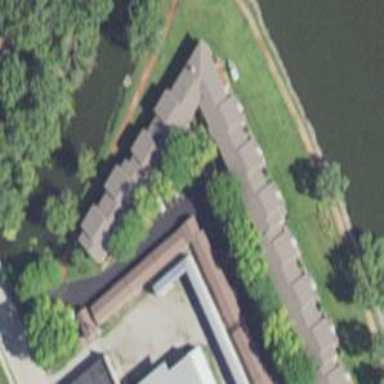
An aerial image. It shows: Image showing building with apartments.